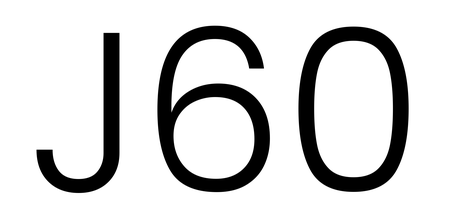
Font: Poppins-Light